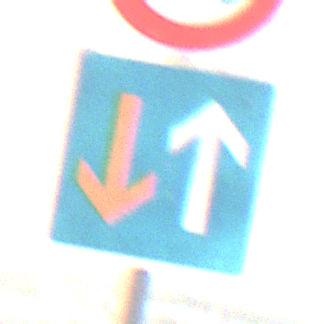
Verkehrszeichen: VorrangVorGegenverkehr
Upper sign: Geschwindigkeit50
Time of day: MorningAfternoon
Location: Outdoor (Suburban)
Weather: PartlyCloudy
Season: NotSpecified
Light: Natural